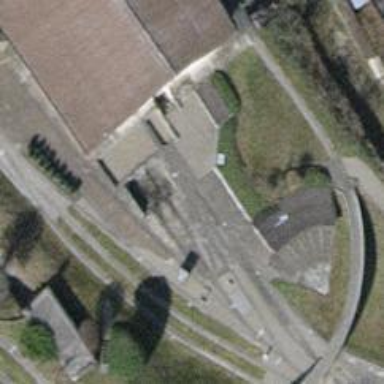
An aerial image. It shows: Miniature railway.